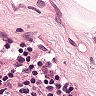
Metastatic tissue present: no